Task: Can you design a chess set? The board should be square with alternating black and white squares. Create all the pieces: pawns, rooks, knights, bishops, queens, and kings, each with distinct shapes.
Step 4897:
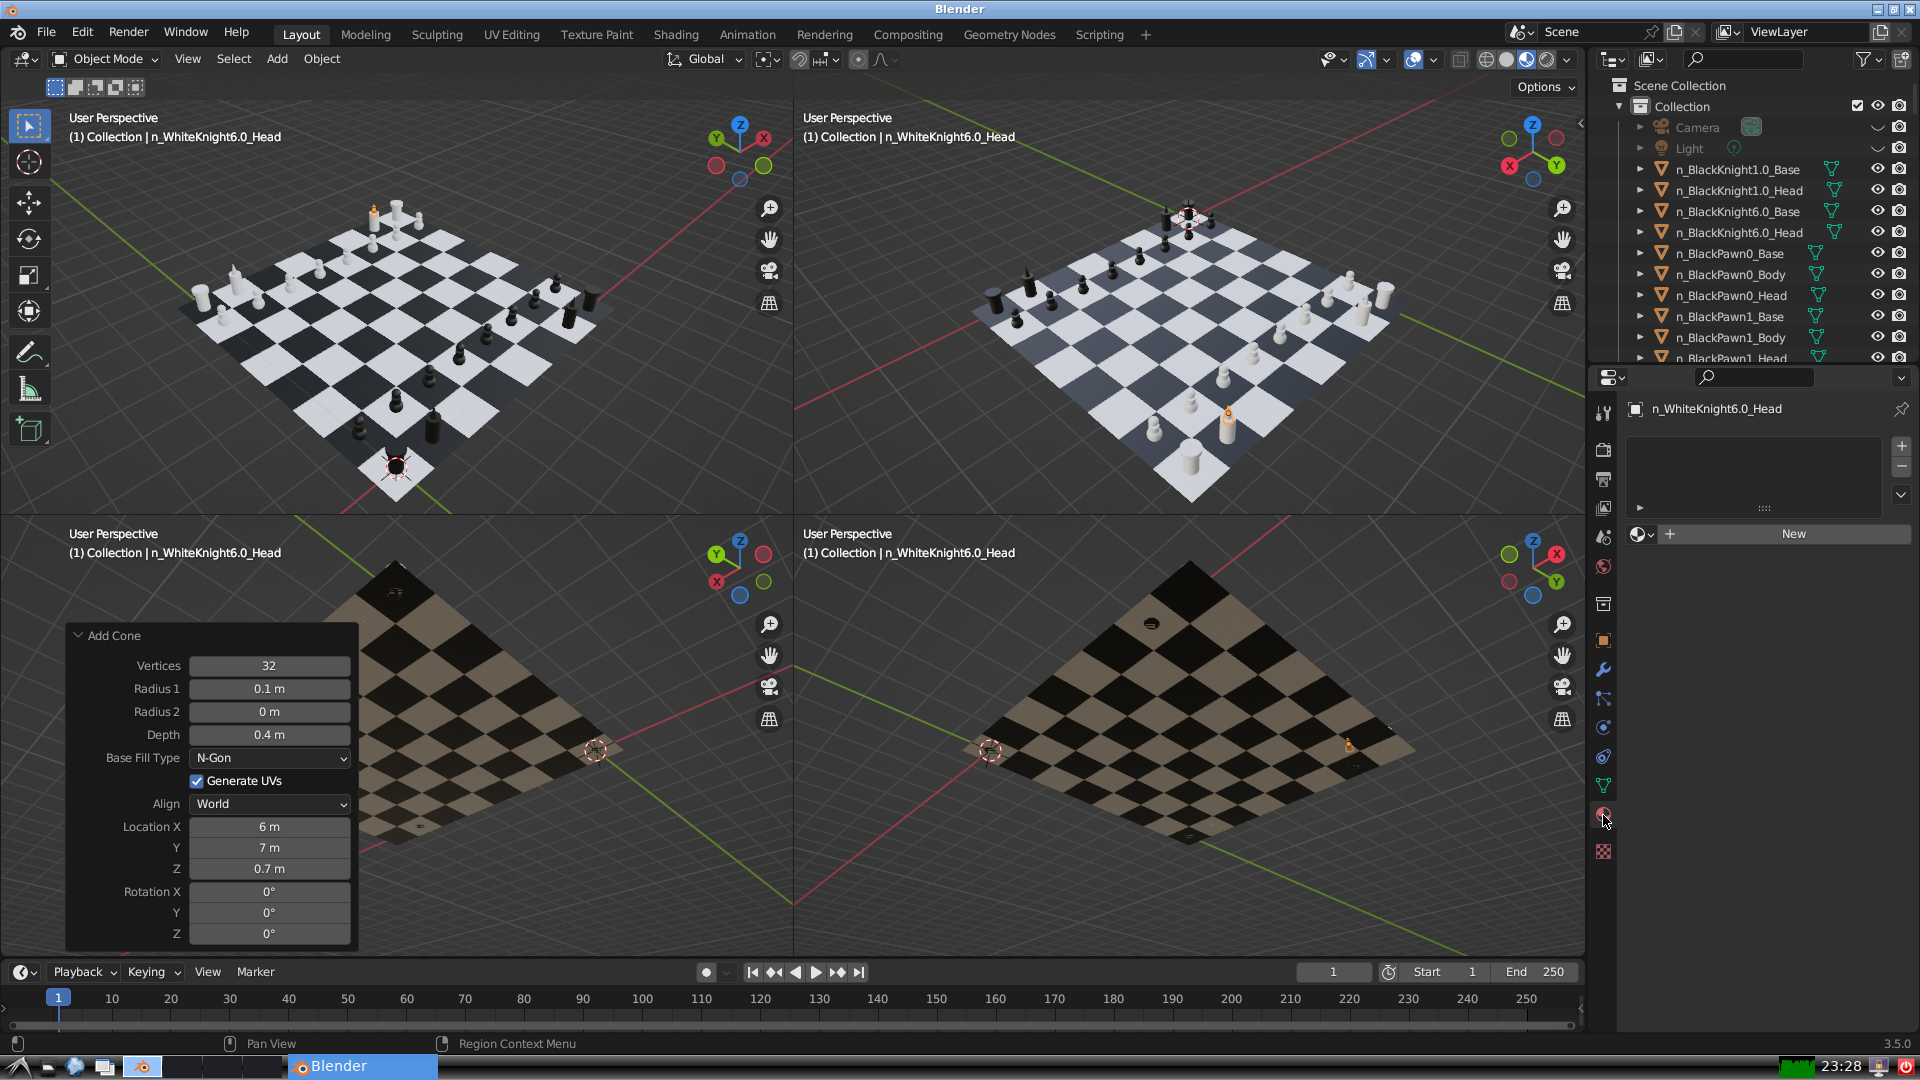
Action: {"mouse_move": [1636, 534]}